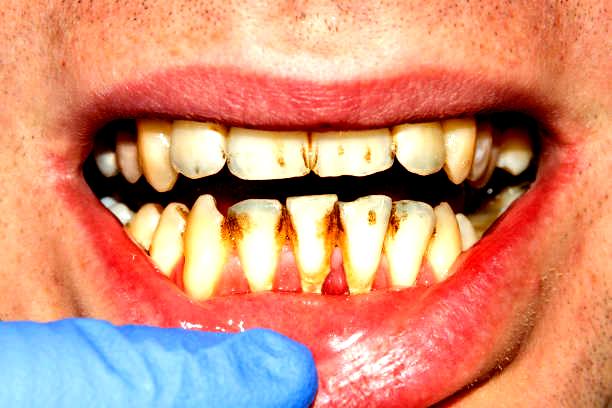
Condition: Calculus